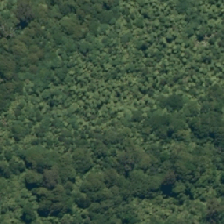
Land cover: broadleaved_indigenous_hardwood